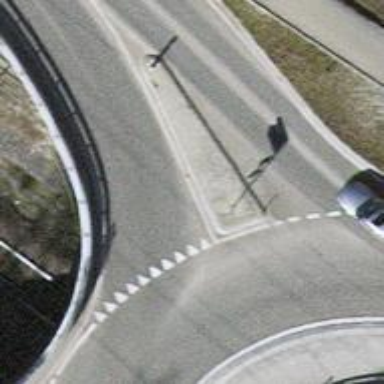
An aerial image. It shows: Primary highway bridge with asphalt surface. It includes designated lane for cyclists.